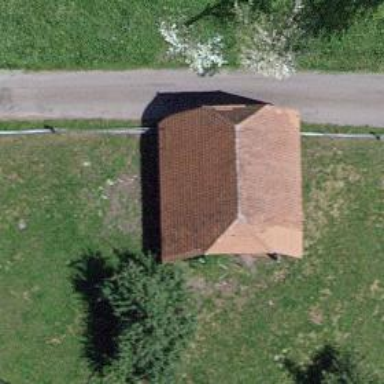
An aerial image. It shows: Barn.